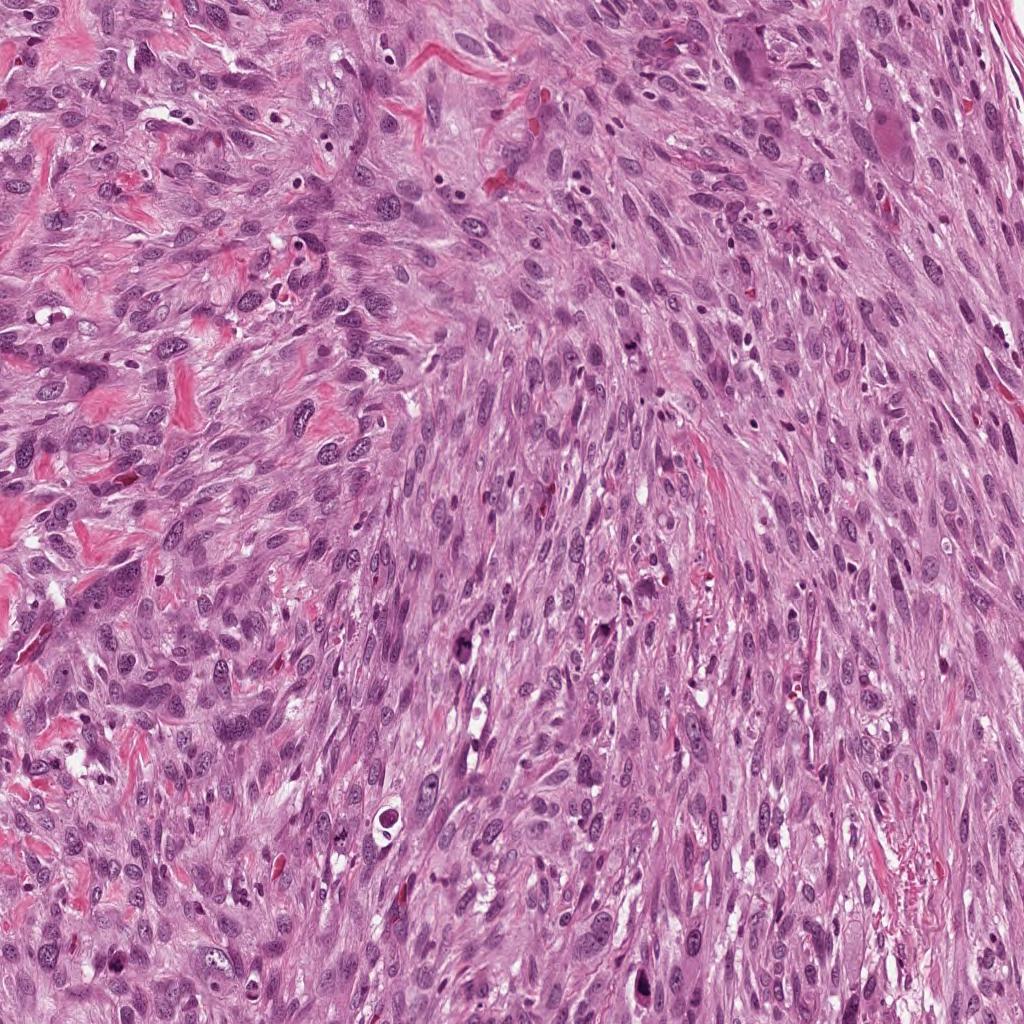
Label: Viable